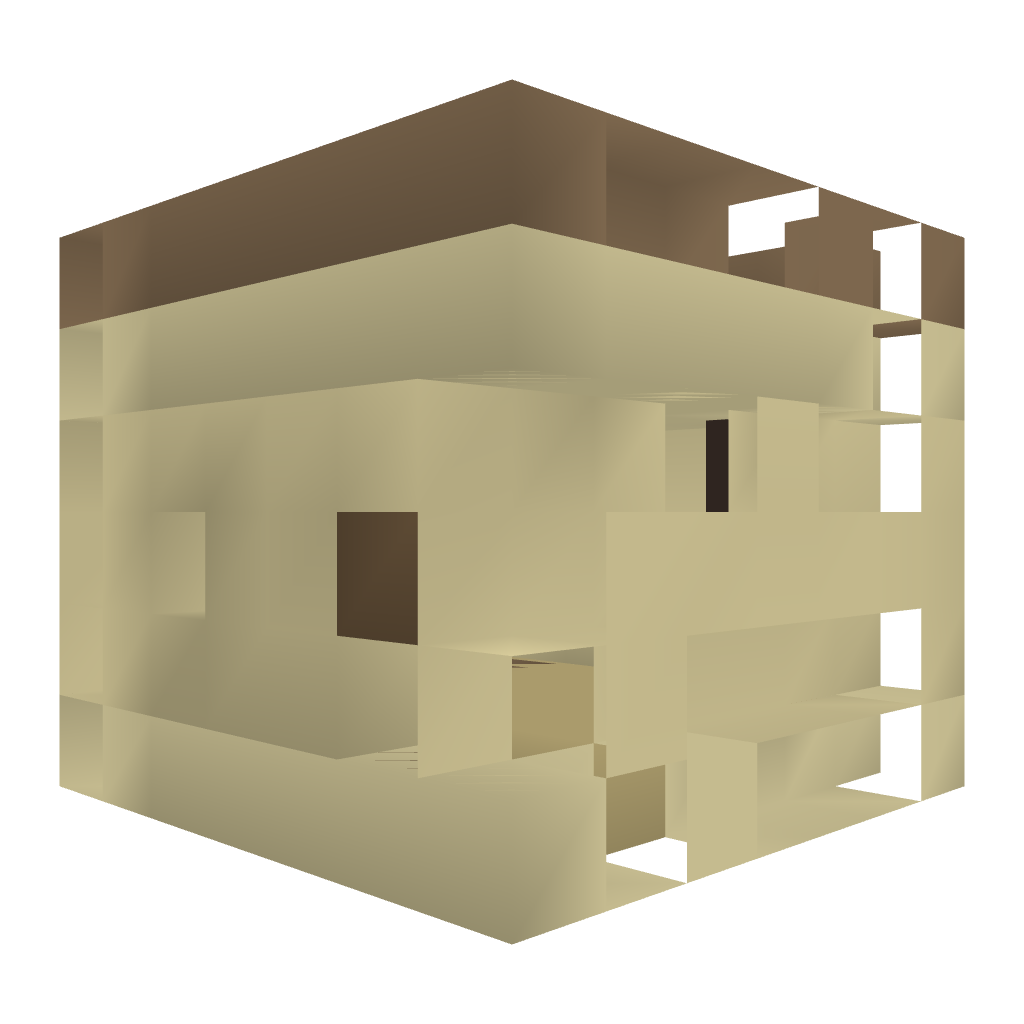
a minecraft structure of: Small Arabian House